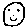
Label: smiley face